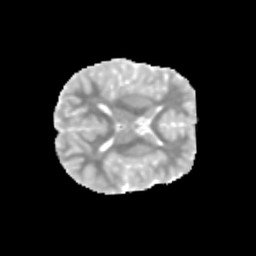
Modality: MD
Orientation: axial
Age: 11
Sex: male
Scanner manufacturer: siemens
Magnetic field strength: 3 T
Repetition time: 3.8 s
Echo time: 0.07 s